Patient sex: F
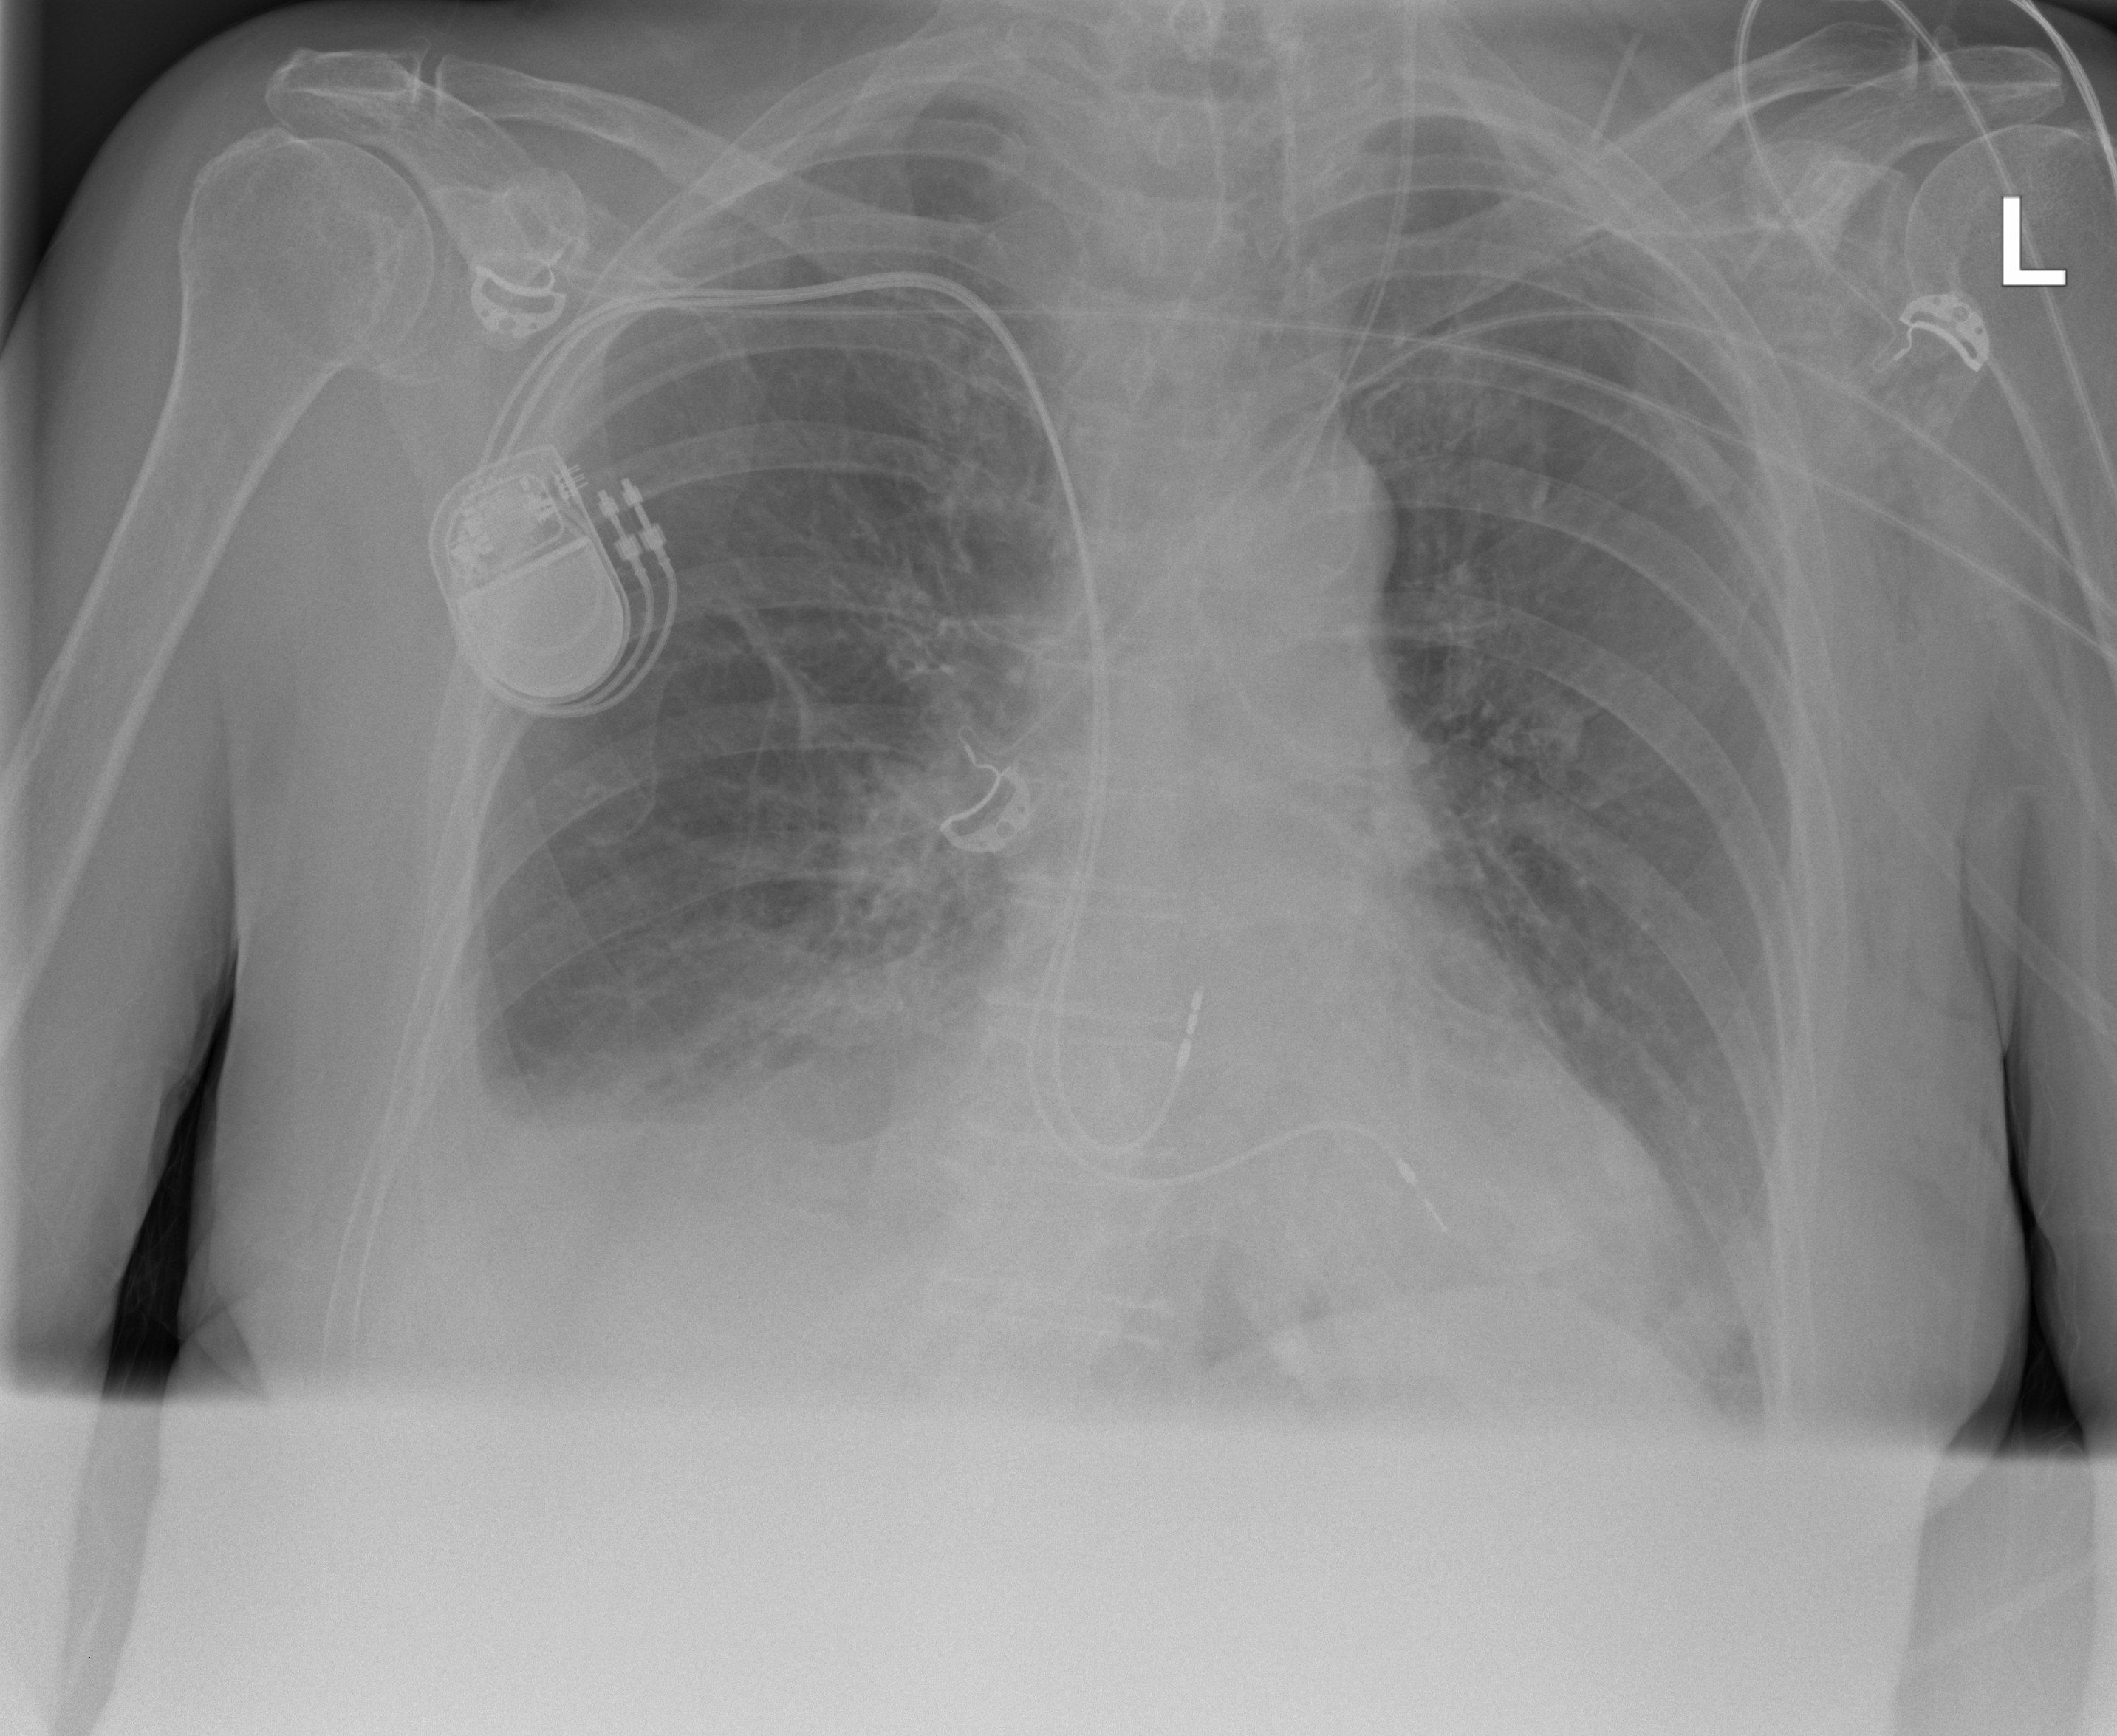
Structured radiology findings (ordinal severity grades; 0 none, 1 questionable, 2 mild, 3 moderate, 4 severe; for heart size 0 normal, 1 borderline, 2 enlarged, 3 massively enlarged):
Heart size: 0
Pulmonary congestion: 0
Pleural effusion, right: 3
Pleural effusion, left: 0
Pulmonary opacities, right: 0
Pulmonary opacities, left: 0
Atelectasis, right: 2
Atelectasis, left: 0